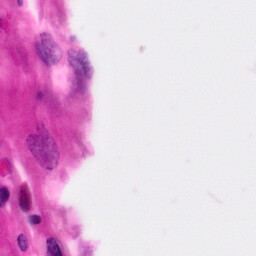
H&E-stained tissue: Pancreatic